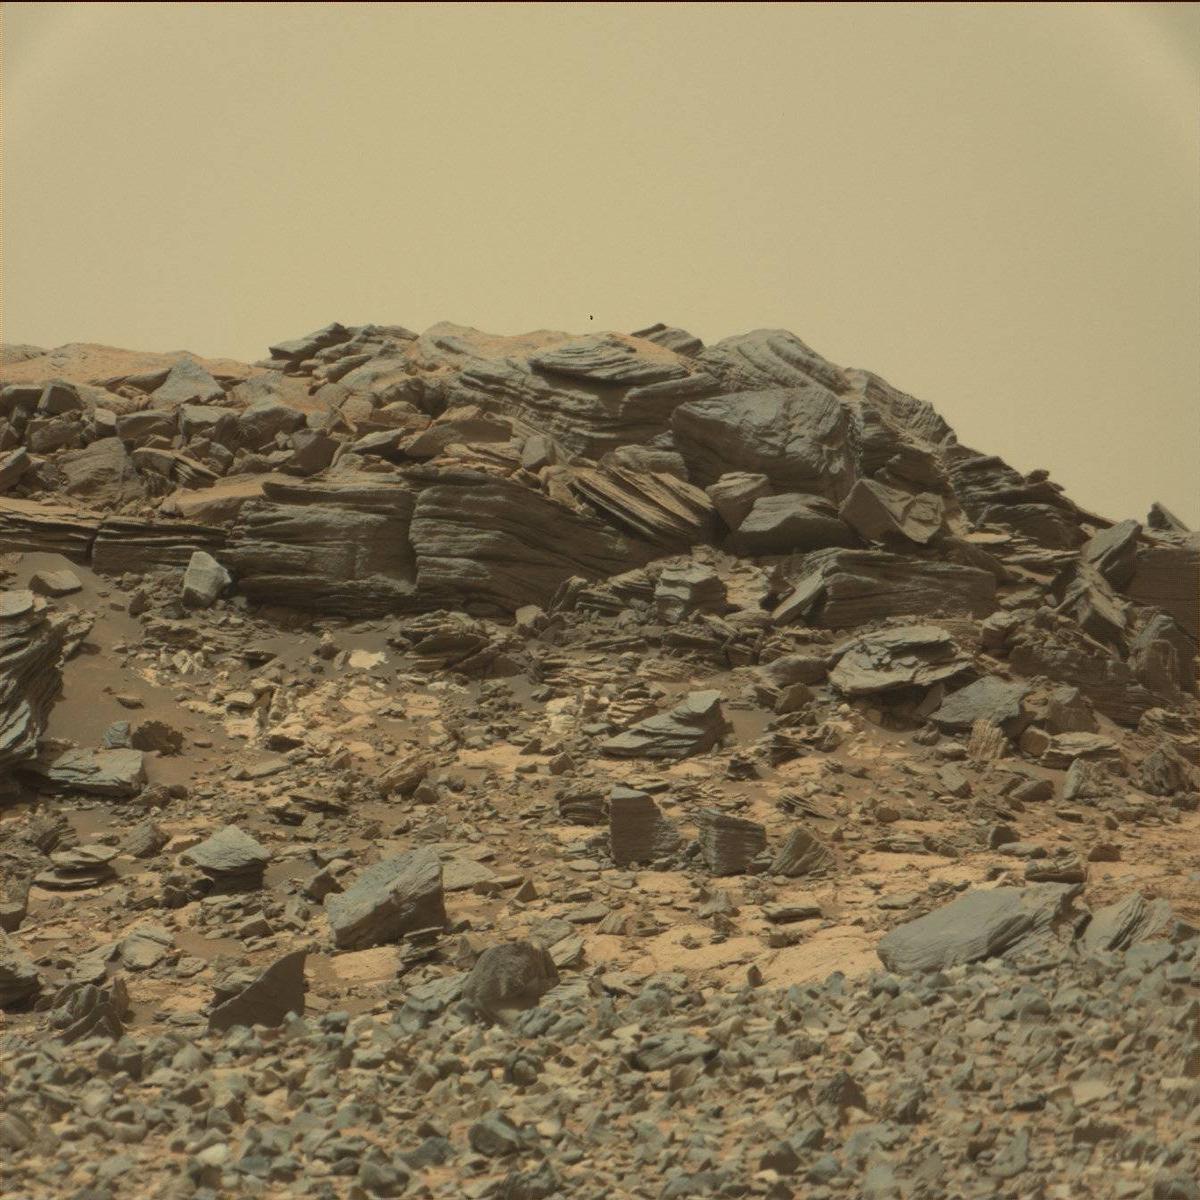
Terrain classes present: Bedrock, Rock, Sand / Soil, Sky